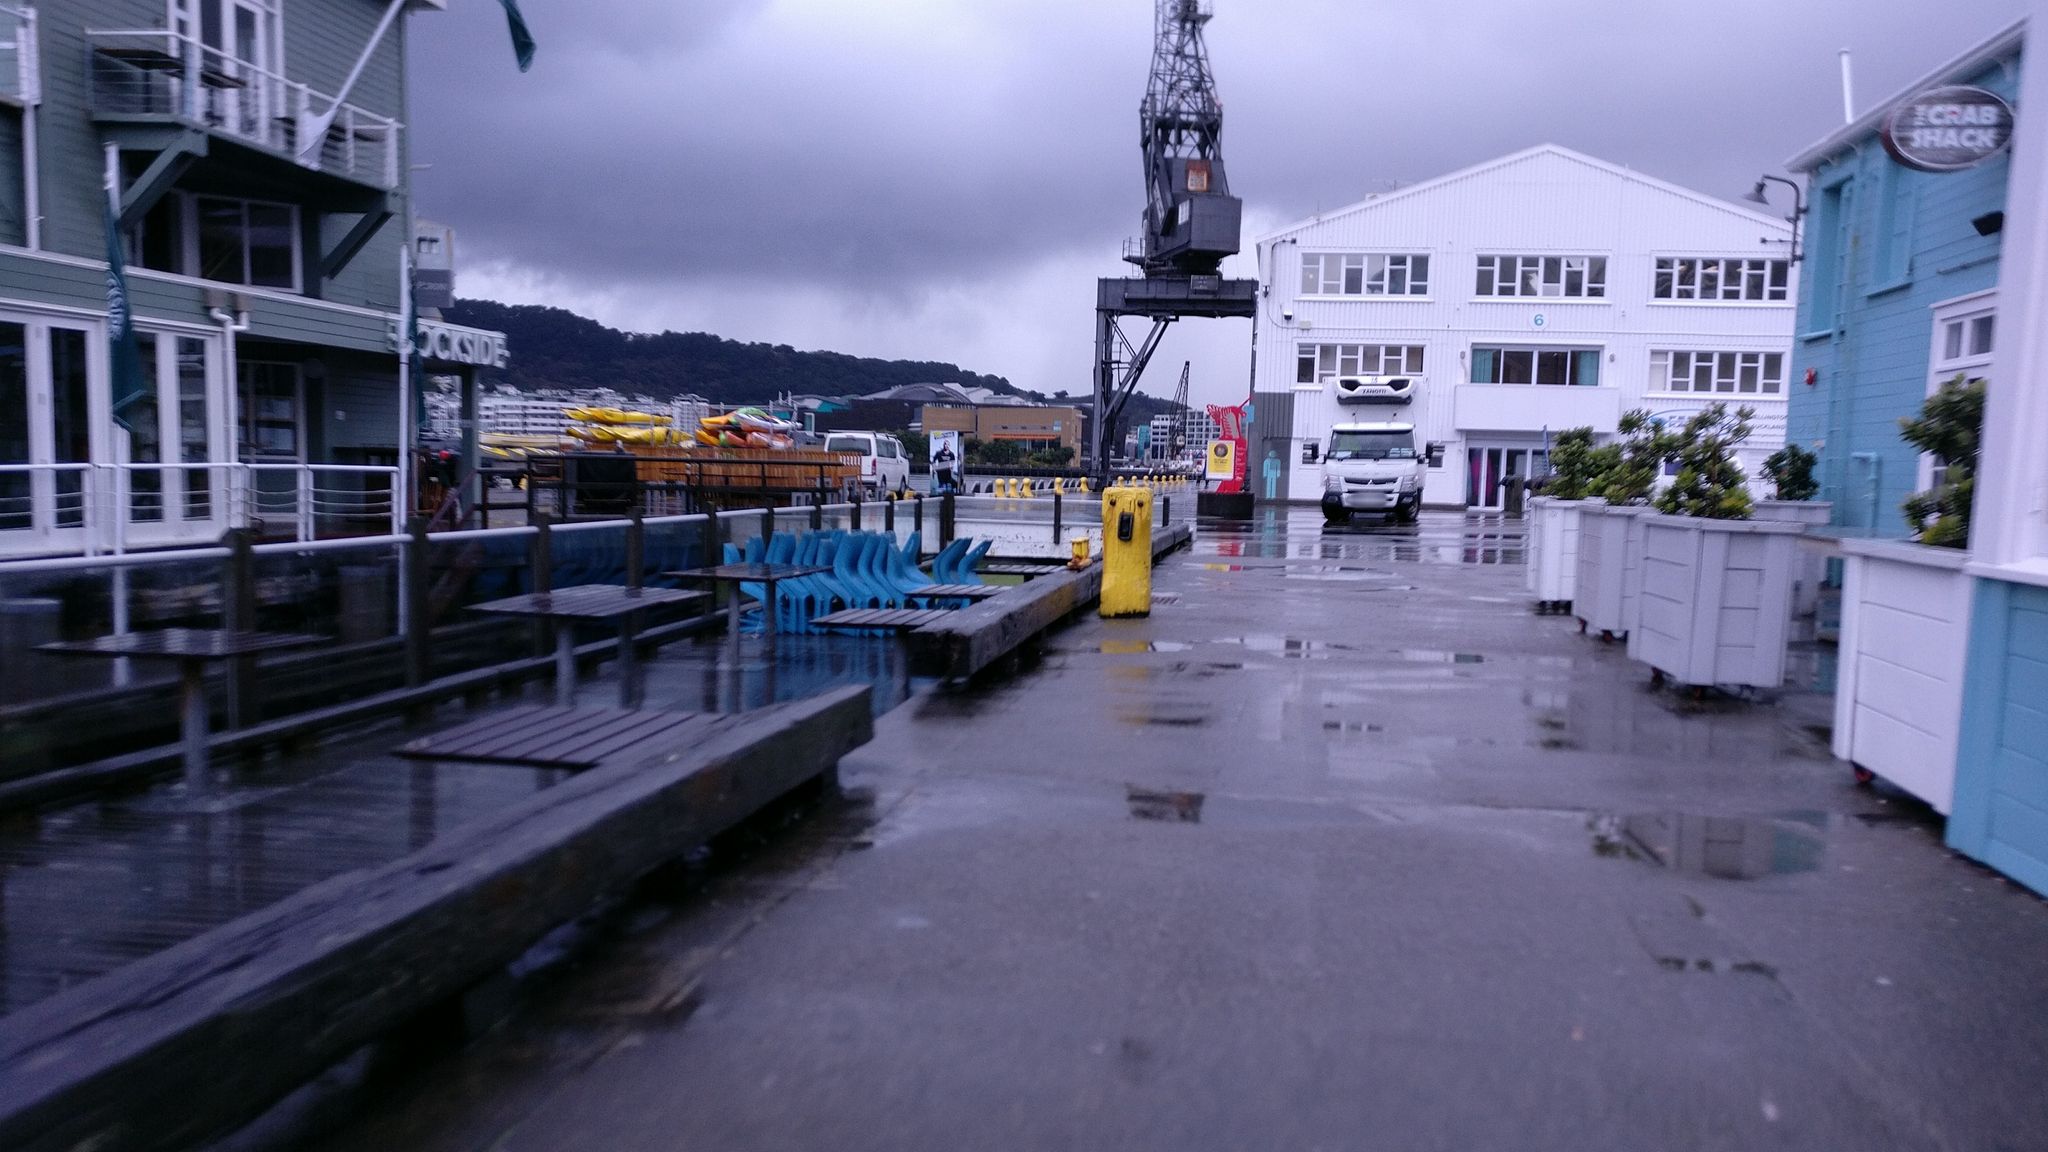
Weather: snowy
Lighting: day
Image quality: good
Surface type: walking surface
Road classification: footway
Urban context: urban centre
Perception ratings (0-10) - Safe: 2.22, Lively: 5.06, Beautiful: 1.78, Boring: 3.36, Depressing: 3.21, Wealthy: 6.22